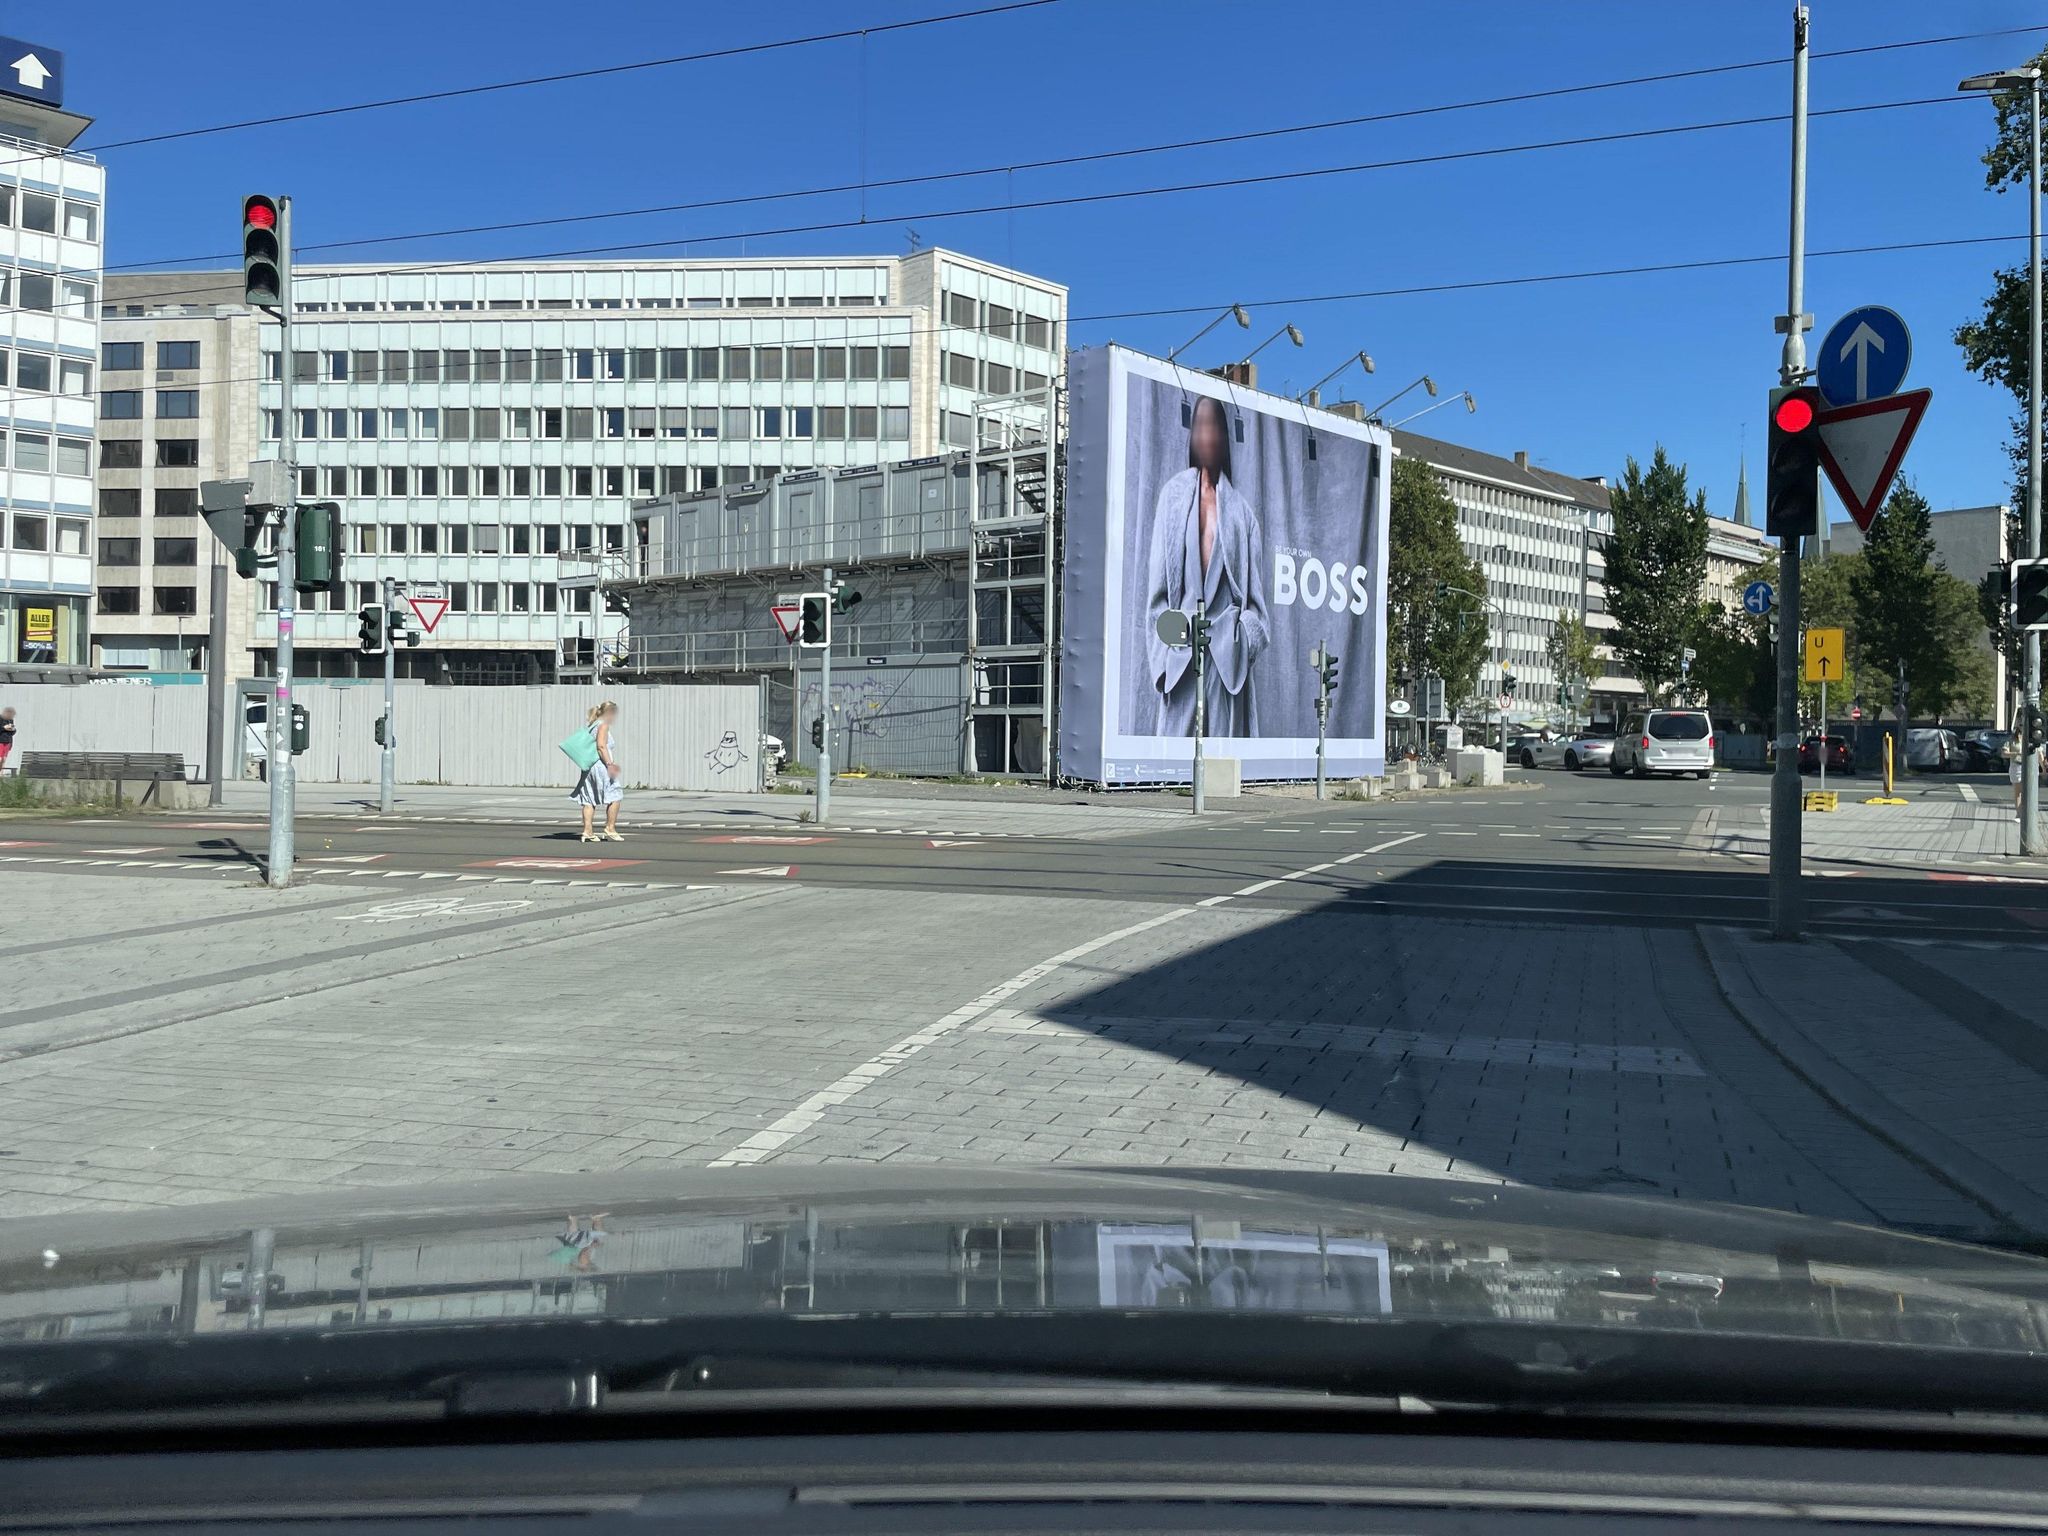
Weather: clear
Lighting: day
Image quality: good
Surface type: driving surface
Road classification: path, cycleway
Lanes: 2
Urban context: urban centre
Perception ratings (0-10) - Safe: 0.33, Lively: 4.25, Beautiful: 5.11, Boring: 1.99, Depressing: 6.19, Wealthy: 5.5